Aerial crown-view tile of a tropical tree (Barro Colorado Island, Panama), acquired 20240611:
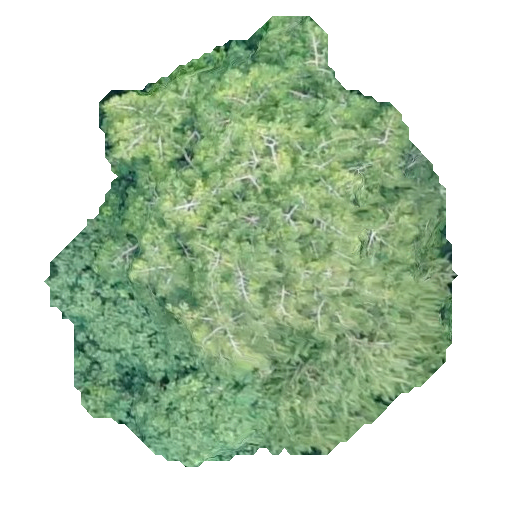
Species: Virola surinamensis
GBIF accepted scientific name: Virola surinamensis
Crown area: 203.044 m²